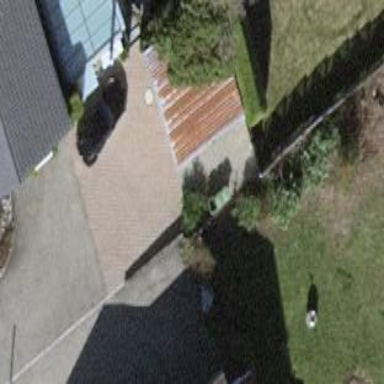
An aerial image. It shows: Garage.